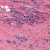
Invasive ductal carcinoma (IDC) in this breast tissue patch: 1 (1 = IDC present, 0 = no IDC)